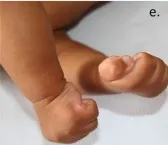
Representation of the patient phenotype. (d) Feet contractures and prominent calcaneus.
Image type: medical_photograph (other_medical_photograph)